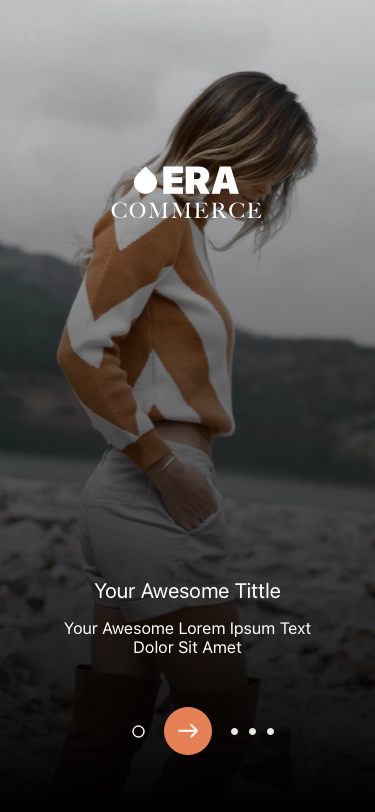
Text in this UI design:
Your Awesome Tittle
Your Awesome Lorem Ipsum Text Dolor Sit Amet